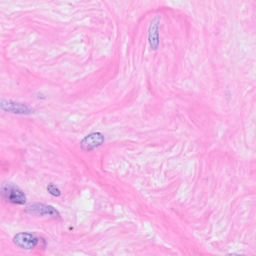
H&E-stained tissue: Breast